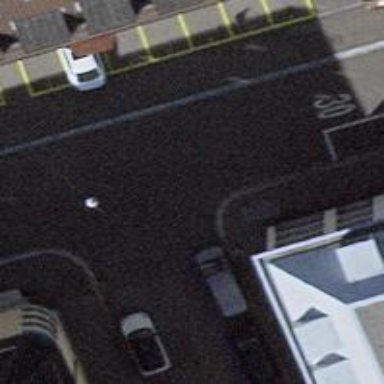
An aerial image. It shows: Kerb serving as barrier.